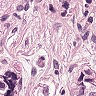
Metastatic tissue present: yes